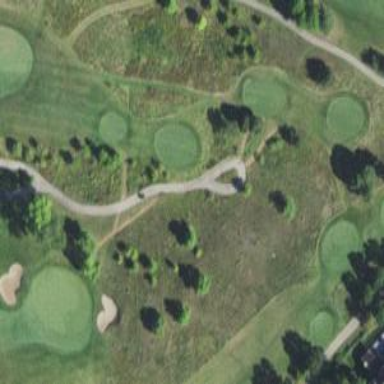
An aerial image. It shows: Footway that serves as golf path.